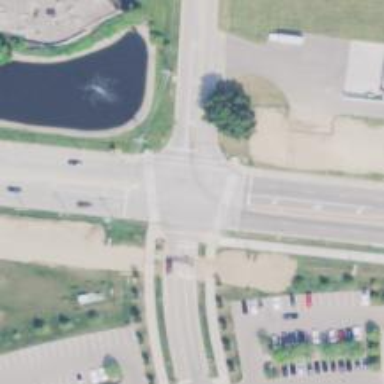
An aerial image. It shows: Crossing on the footway with zebra markings.